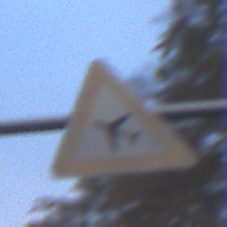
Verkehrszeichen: FlugbetriebRechts
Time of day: SunriseSunset
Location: Outdoor (Nature)
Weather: PartlyCloudy
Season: Autumn
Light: Natural